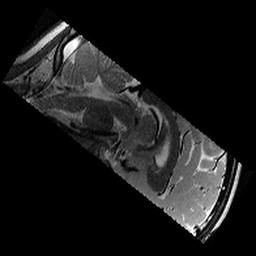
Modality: T2w
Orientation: sagittal
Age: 9
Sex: male
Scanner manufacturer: siemens
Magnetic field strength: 3 T
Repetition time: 9.23 s
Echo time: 0.067 s